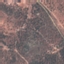
Land use / land cover class: PermanentCrop